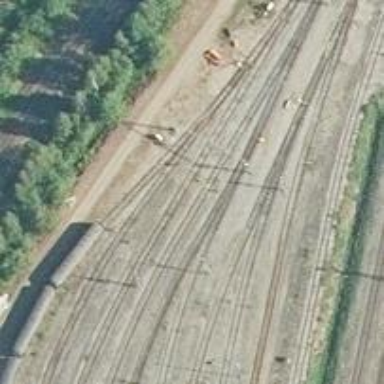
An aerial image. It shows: Rail yard with electrified contact lines for railway operations.